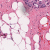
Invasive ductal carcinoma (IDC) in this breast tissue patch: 0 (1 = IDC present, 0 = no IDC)